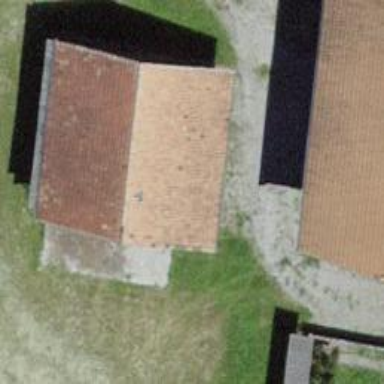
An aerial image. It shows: Barn.